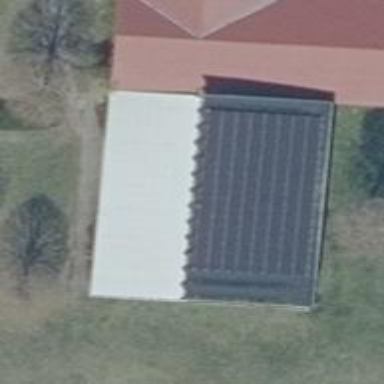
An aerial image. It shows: Solar photovoltaic panel generator producing electricity as small installation.